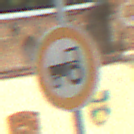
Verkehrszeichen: VerbotKraftfahrzeugeZuegeNichtSchneller25
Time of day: Midday
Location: Outdoor (Suburban)
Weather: PartlyCloudy
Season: NotSpecified
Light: Natural